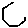
Label: hexagon